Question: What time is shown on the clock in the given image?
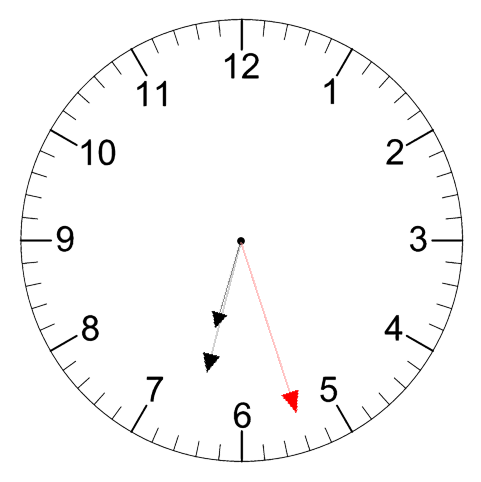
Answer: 06:32:27